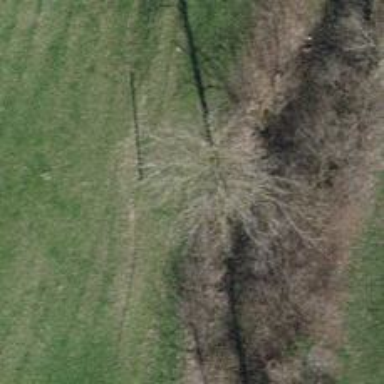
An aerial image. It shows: Power pole.